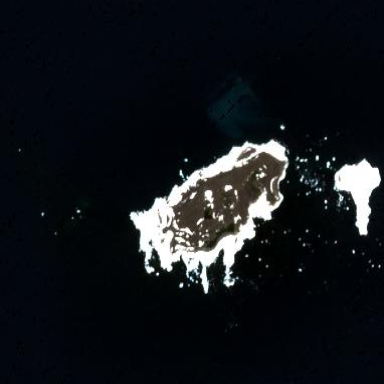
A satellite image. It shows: Island with natural coastline.